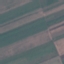
Label: AnnualCrop